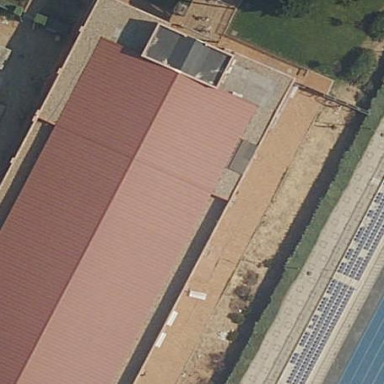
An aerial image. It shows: Swimming pool located in leisure land.